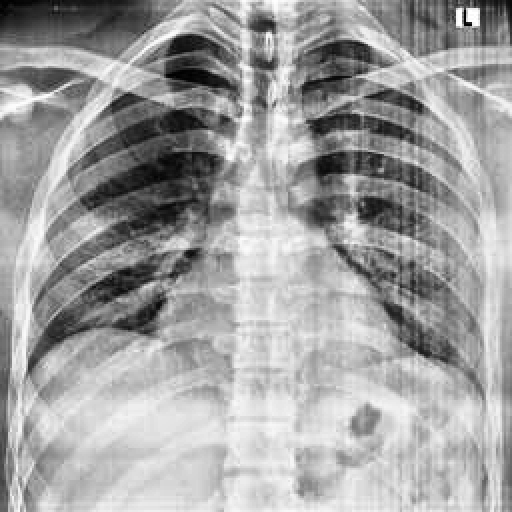
Finding: NORMAL